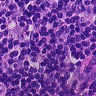
Metastatic tissue present: no